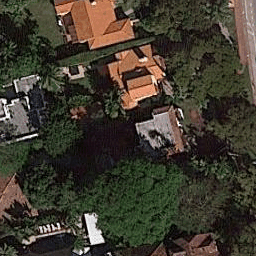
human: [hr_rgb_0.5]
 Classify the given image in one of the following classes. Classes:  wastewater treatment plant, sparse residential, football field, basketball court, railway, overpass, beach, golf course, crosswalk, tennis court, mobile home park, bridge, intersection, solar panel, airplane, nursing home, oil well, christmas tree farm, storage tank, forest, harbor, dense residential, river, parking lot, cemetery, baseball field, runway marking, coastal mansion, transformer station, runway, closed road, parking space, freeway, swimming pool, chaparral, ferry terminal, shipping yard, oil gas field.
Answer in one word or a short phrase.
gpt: coastal mansion